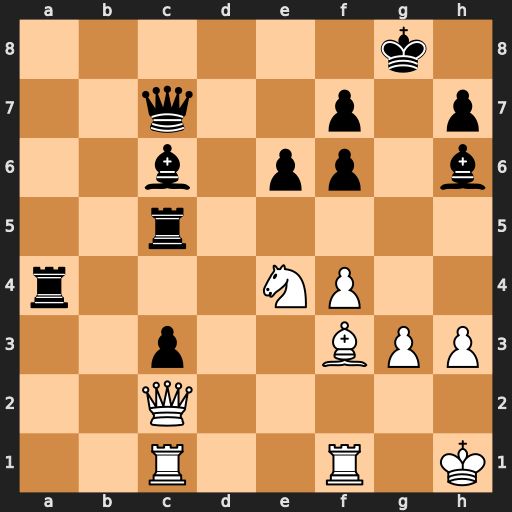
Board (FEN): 6k1/2q2p1p/2b1pp1b/2r5/r3NP2/2p2BPP/2Q5/2R2R1K
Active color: w
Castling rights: -
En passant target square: -
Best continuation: Nxc5